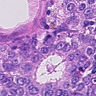
Metastatic tissue present: yes